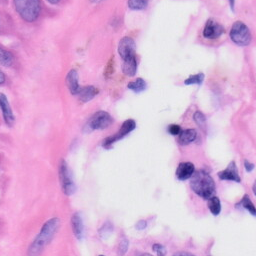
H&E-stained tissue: Skin